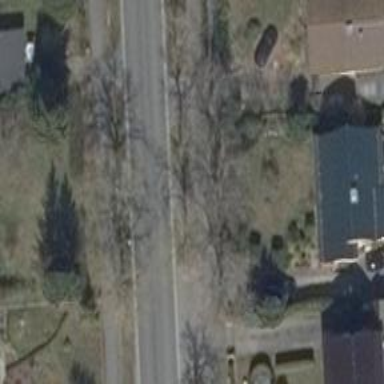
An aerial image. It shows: Avenue lined with broadleaved deciduous trees.